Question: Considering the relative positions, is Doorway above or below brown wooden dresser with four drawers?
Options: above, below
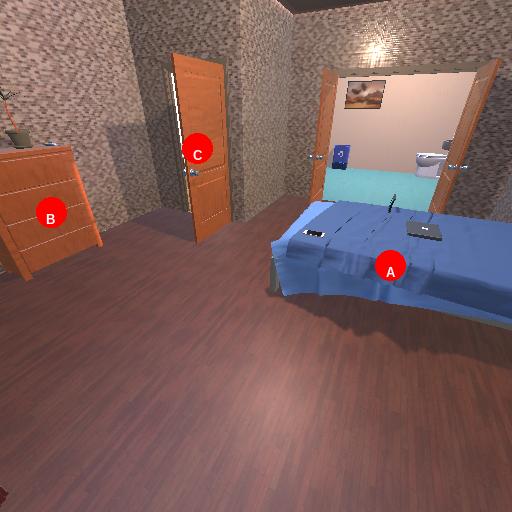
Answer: above